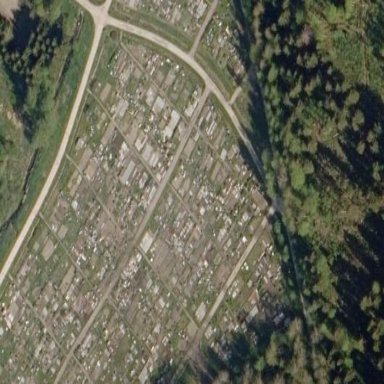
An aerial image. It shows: Allotments area.